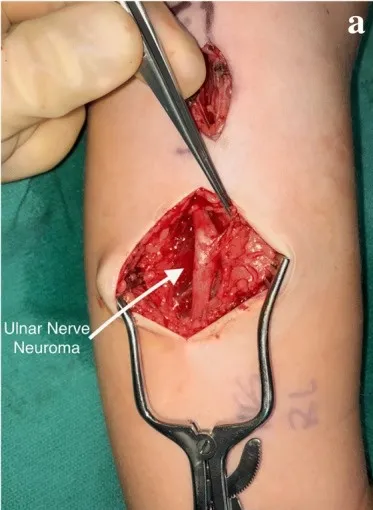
Identification and resection of ulnar nerve neuroma. An ulnar nerve neuroma in continuity was identified by fusiform swelling and fibrotic nerve (a).
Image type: medical_photograph (other_medical_photograph)